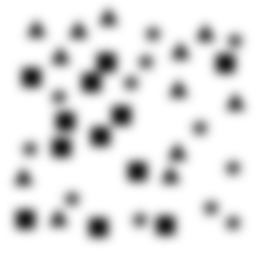
Squares: 12
Triangles: 12
Stars: 12
Total shapes: 36